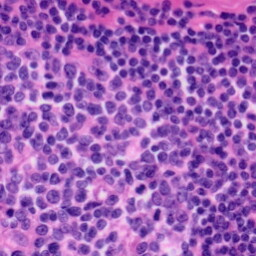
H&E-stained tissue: Tonsil